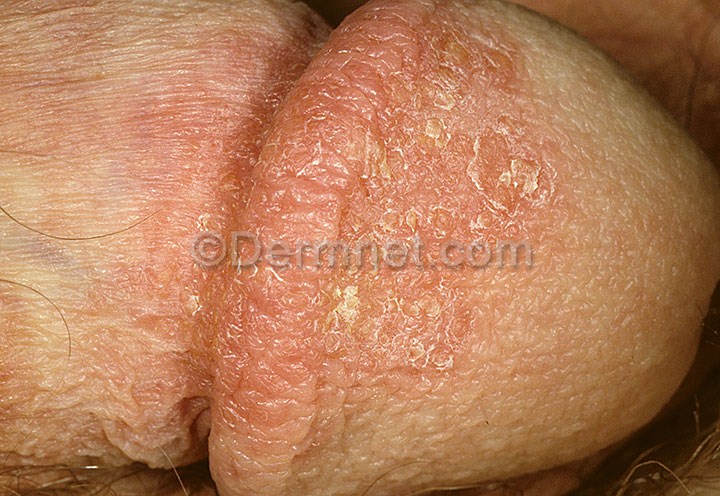
Disease: Psoriasis pictures Lichen Planus and related diseases